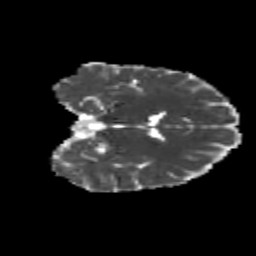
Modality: MD
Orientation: coronal
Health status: healthy
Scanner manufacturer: philips
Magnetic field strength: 3 T
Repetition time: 9.75 s
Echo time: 0.092 s